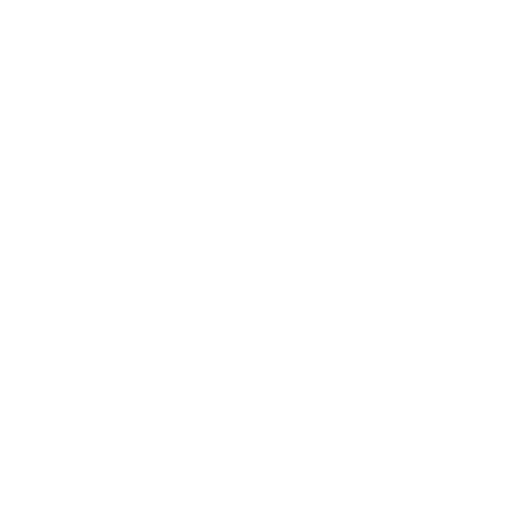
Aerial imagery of island in Alaska named Round Island containing only unknown